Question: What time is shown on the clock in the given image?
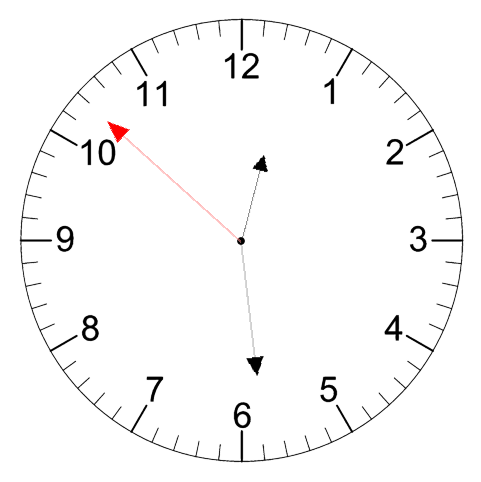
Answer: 12:28:52